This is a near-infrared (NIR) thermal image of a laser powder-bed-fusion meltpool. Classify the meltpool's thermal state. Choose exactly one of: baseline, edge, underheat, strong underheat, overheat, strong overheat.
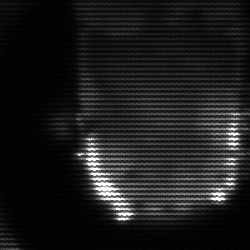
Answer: baseline